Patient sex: M
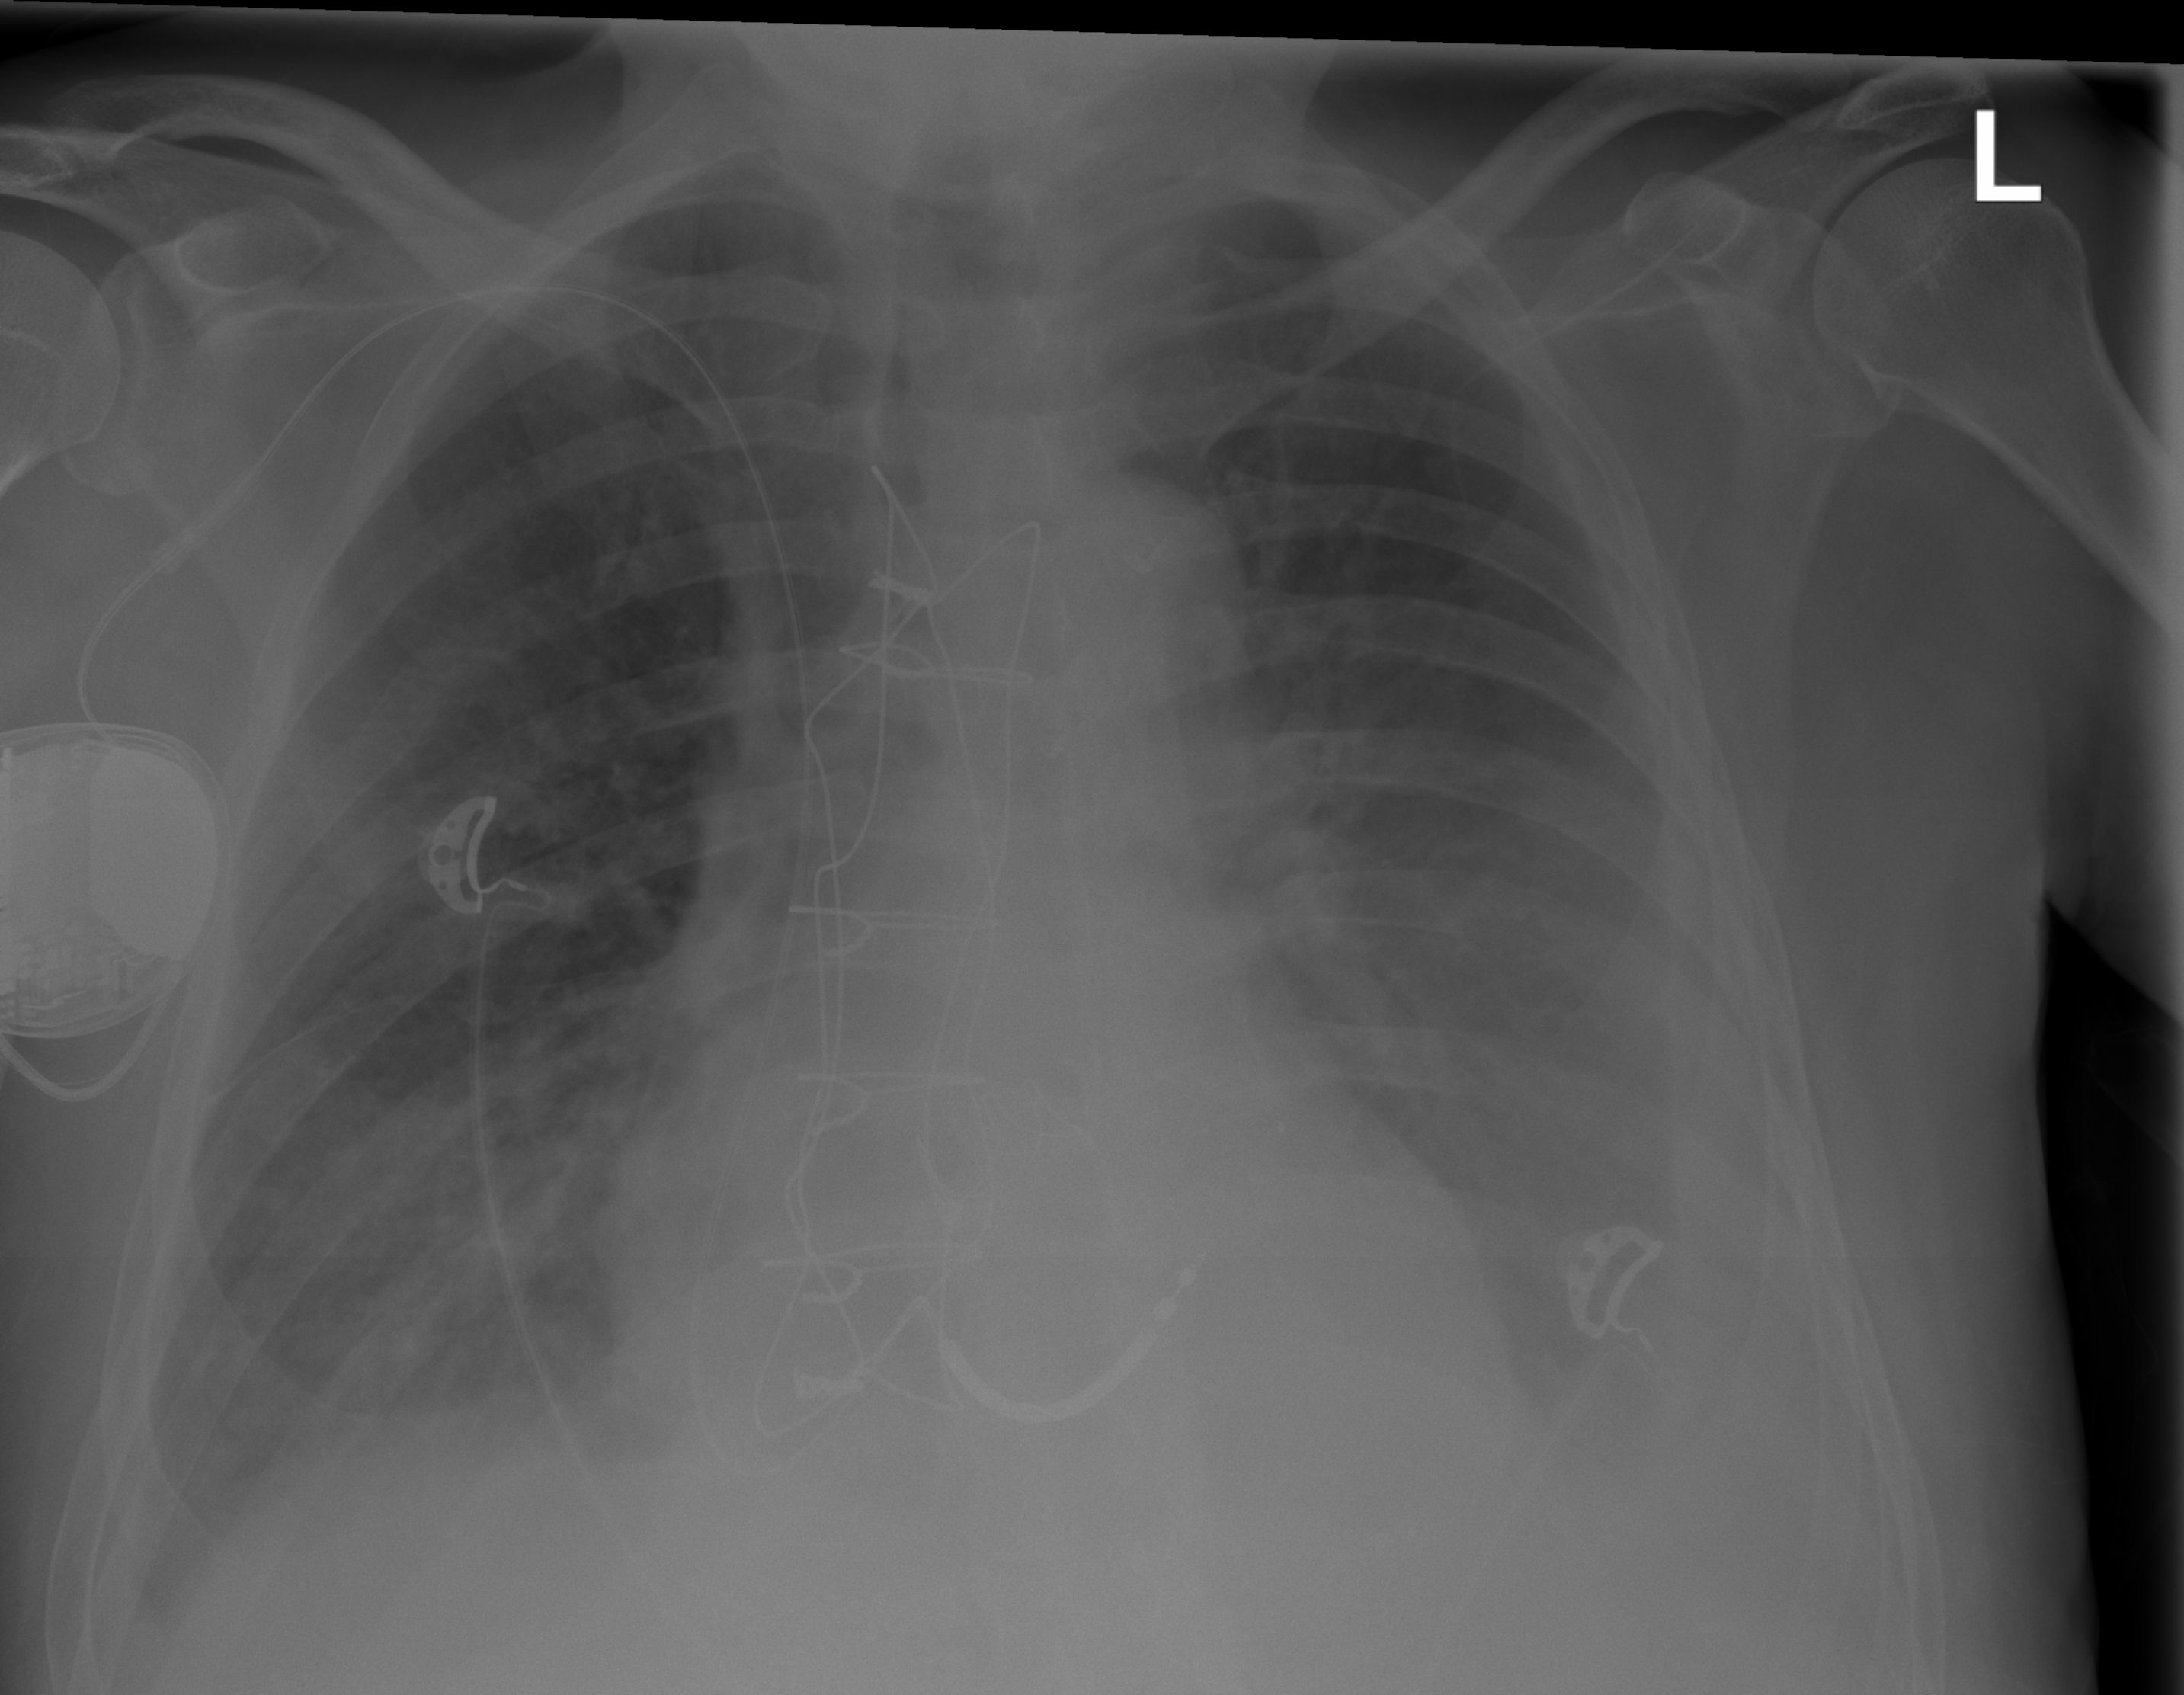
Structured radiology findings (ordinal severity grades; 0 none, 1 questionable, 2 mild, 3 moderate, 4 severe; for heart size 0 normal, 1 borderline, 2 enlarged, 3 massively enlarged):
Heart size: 0
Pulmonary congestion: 0
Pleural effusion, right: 1
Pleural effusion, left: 3
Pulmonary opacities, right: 2
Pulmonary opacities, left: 0
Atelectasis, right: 2
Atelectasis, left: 2